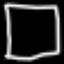
Label: square